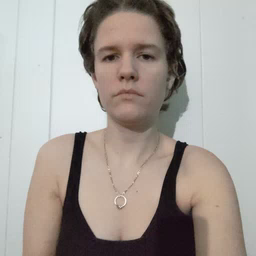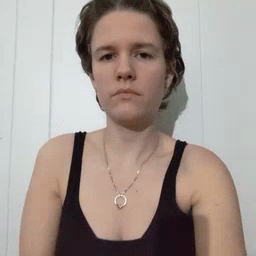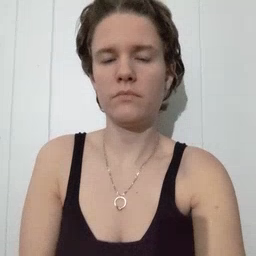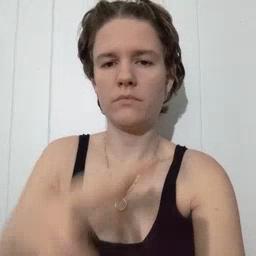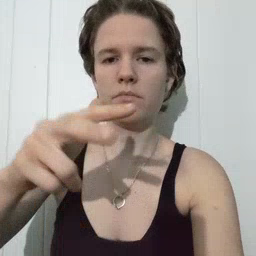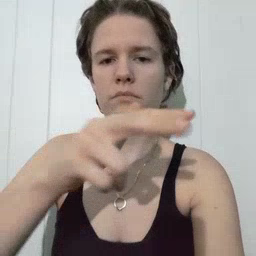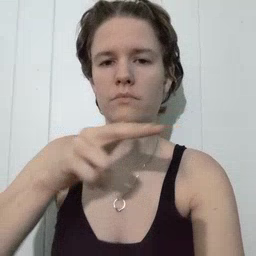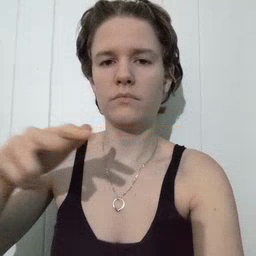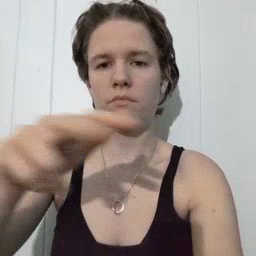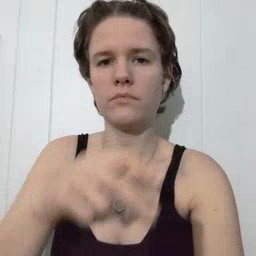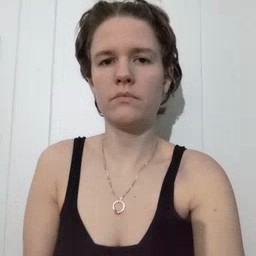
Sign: helicopter